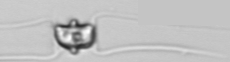
Label: Chaetoceros_didymus